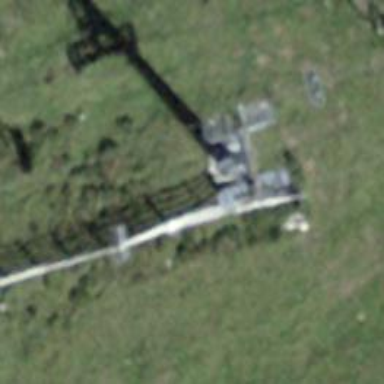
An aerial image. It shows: Pylon for aerialway.